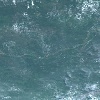
Label: land